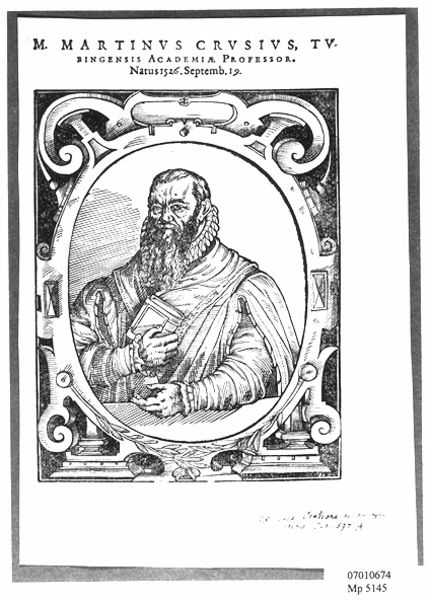
Titel: Bildnis des Martin Crusius
Künstler: Hans Ulrich Alt
Institution: (Seriendruck)
Schlagwörter: blätter, hand, kopf, mann, schatten, umhang, weiß, sitzen, brust, grau, hell, mund, nase, profil, schmuck, schwarz, stirn, tisch, ornament, bart, arm, arme, augen, bibel, falten, gesicht, kragen, rahmen, sockel, vollbart, ärmel, bild, bildnis, halskrause, herr, hände, portrait, porträt, spiegel, brüstung, gewand, haare, mantel, pose, blatt, augenbrauen, brustbild, renaissance, kreis, oval, umrandung, holzschnitt, schrift, grafik, graphik, rand, könig, dekoration, dick, kartusche, ornamente, faltenwurf, rüsche, rüschen, name, buch, medaillon, linie, zweig, druck, schnitt, schwarzweiss, schraffur, radierung, stich, text, beschriftung, überschrift, titelblatt, herrscher, krause, fürst, geheimratsecken, umschlag, verziert, titelseite, tracht, wappen, scharniere, weißß, schnörkel, halbprofil, voluten, wams, september, gelehrter, kupferstich, quadrat, nummer, akademie, latein, lateinisch, professor, martin, reformation, mandorla, martin luther, rollwerk, belesen, numerierung, augenbraune, martinus, crusius, 16. jahrhundert, crusiu, bingen, krusius, martinus crusius